Interaction volume radius: 5 \u00c5
Interaction volume height: 10 \u00c5
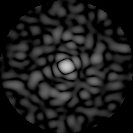
Disorder parameter: 0.8844